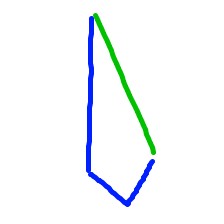
Shape: kite